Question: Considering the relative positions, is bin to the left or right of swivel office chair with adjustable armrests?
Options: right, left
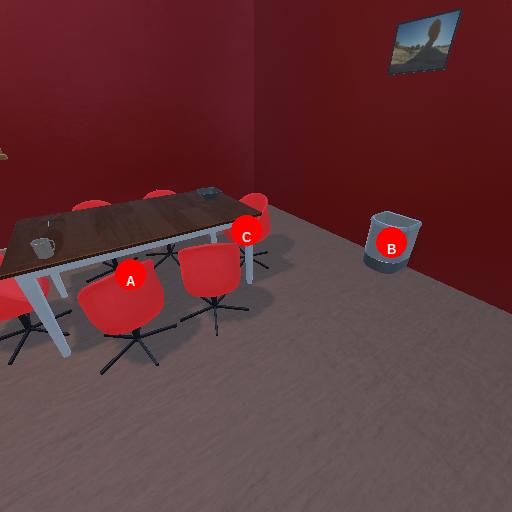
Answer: right